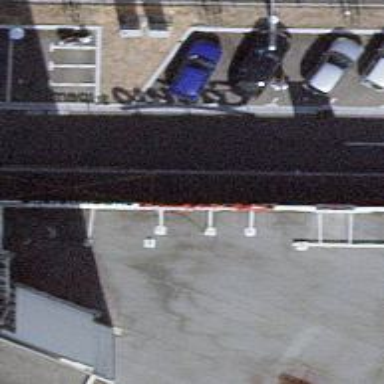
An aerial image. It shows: Bicycle parking area with anchor stands on asphalt surface.